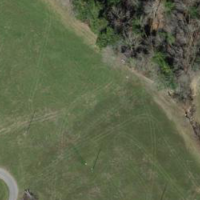
EUNIS habitat code: 24
Species observed at this site:
Caltha palustris